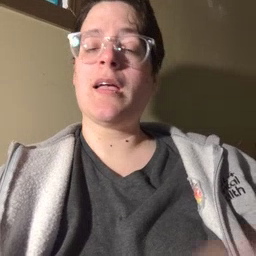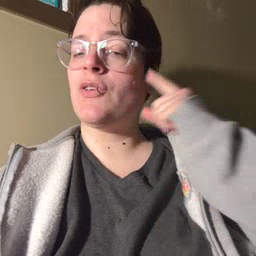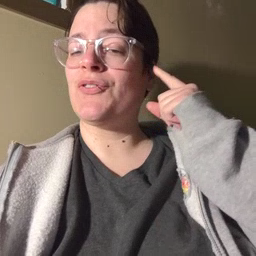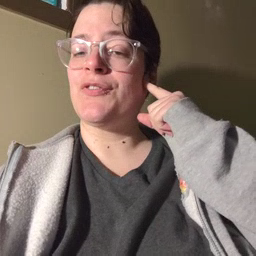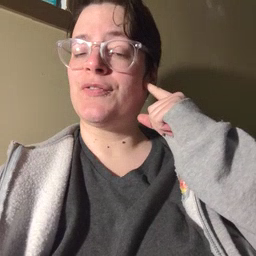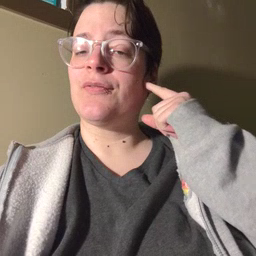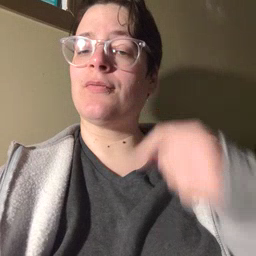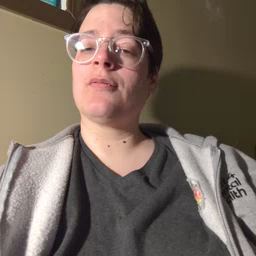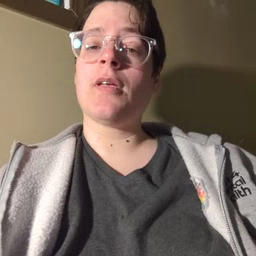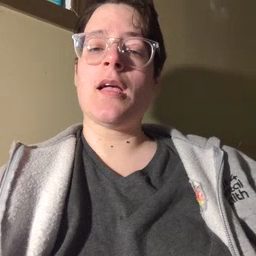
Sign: hear